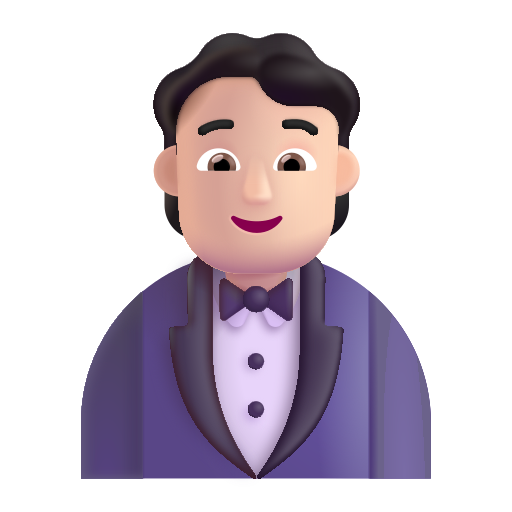
person in tuxedo color light